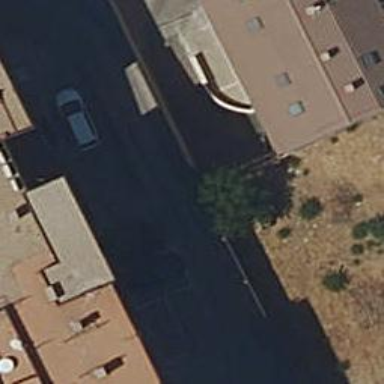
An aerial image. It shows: Wall is shown in the image.